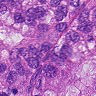
Metastatic tissue present: yes